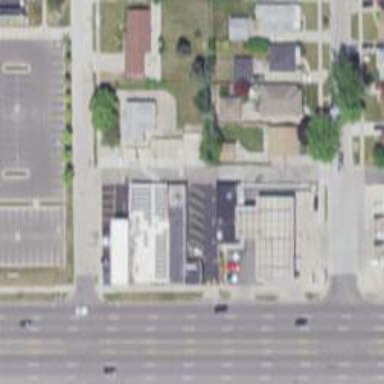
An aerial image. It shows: Convenience shop.